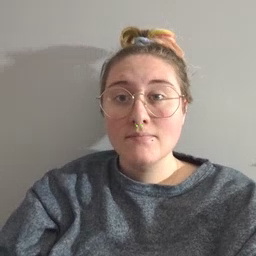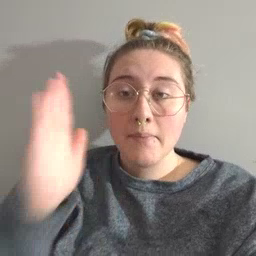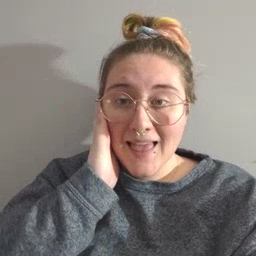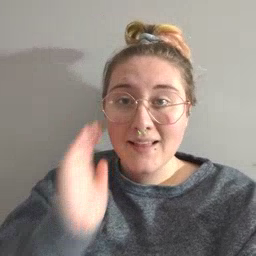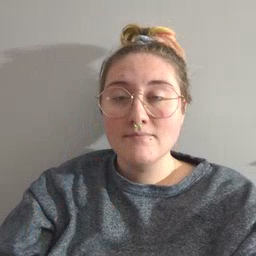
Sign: bed